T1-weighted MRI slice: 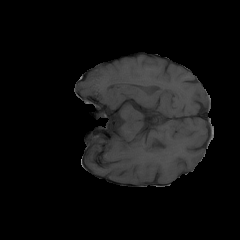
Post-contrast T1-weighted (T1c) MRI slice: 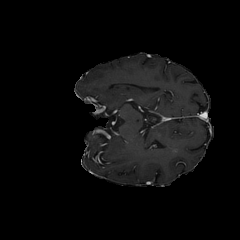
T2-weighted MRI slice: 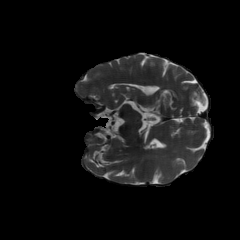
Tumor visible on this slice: no